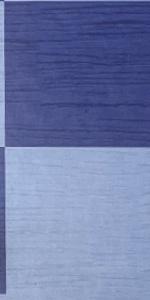
Label: Empty